Interaction volume radius: 5 \u00c5
Interaction volume height: 15 \u00c5
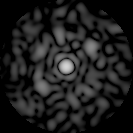
Disorder parameter: 0.7373